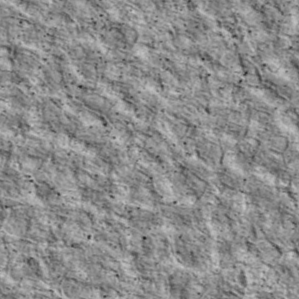
Label: non_frost